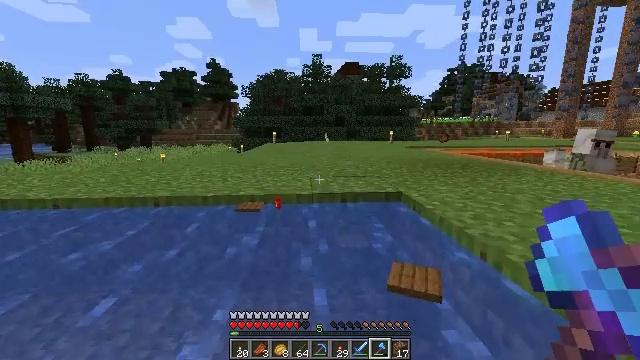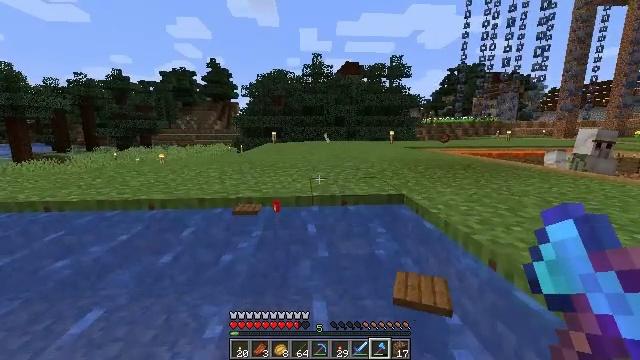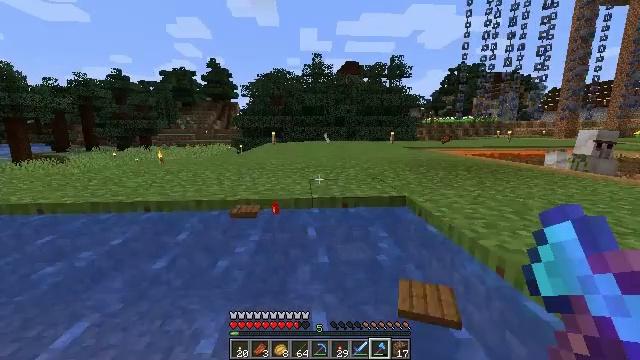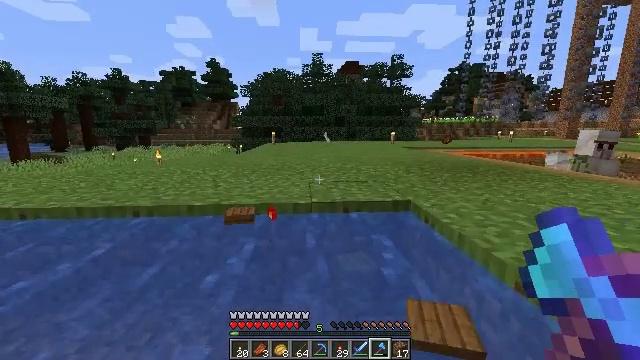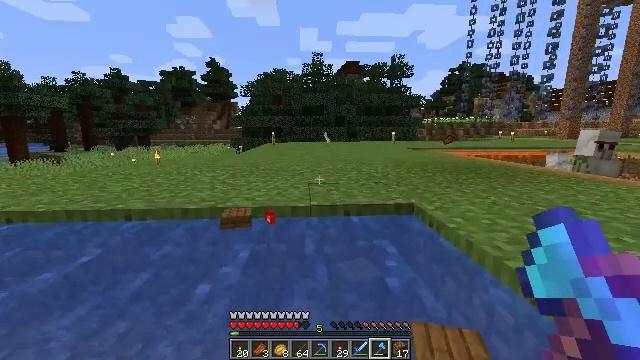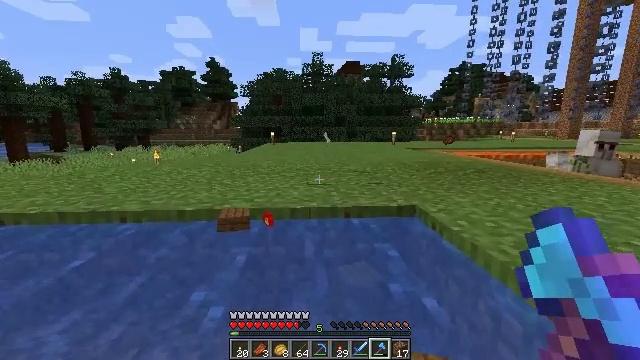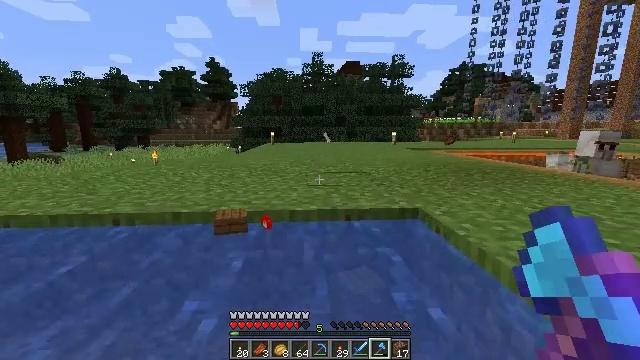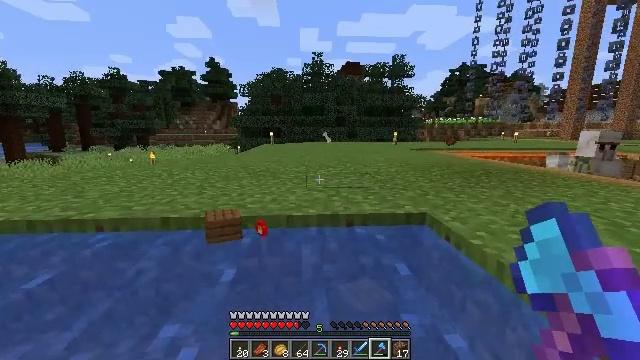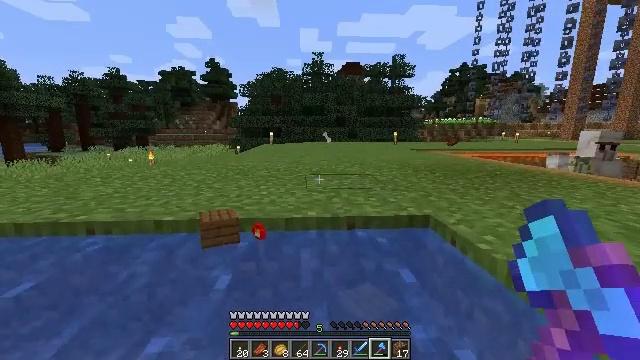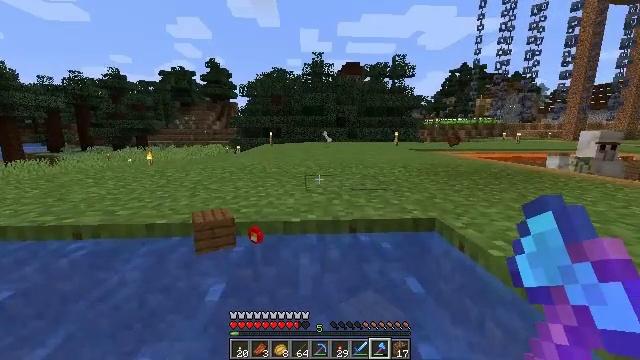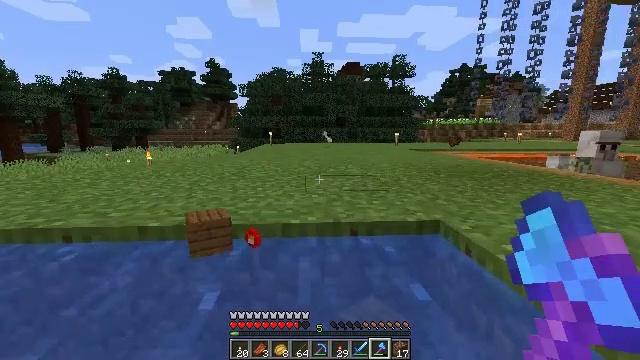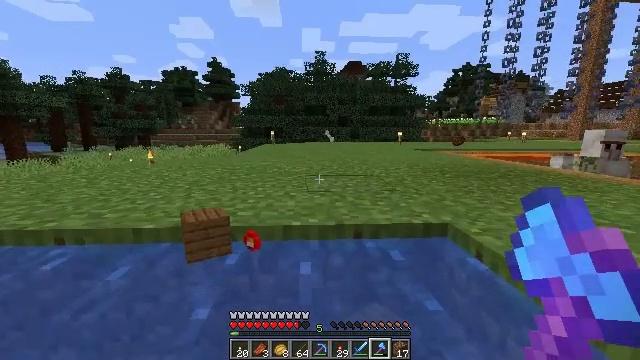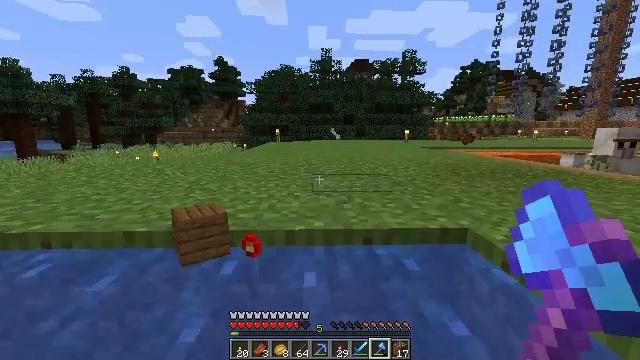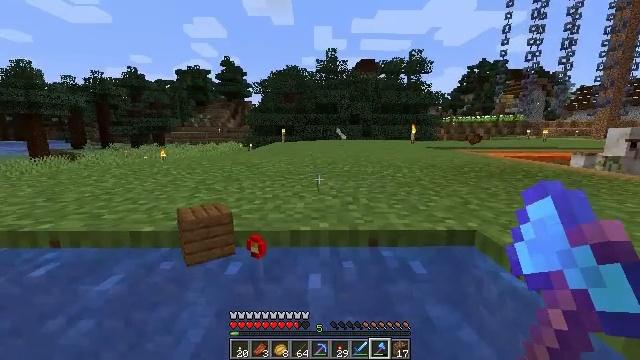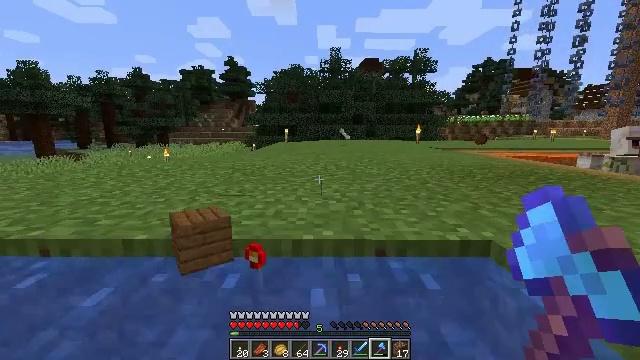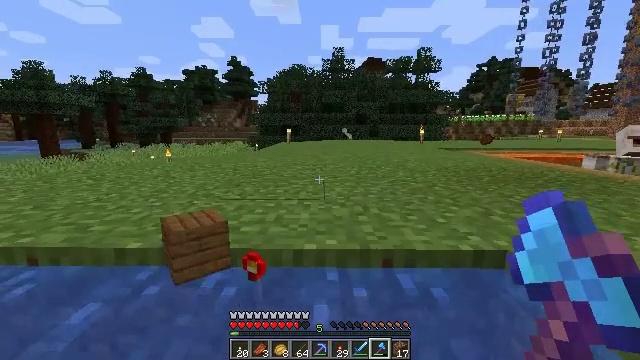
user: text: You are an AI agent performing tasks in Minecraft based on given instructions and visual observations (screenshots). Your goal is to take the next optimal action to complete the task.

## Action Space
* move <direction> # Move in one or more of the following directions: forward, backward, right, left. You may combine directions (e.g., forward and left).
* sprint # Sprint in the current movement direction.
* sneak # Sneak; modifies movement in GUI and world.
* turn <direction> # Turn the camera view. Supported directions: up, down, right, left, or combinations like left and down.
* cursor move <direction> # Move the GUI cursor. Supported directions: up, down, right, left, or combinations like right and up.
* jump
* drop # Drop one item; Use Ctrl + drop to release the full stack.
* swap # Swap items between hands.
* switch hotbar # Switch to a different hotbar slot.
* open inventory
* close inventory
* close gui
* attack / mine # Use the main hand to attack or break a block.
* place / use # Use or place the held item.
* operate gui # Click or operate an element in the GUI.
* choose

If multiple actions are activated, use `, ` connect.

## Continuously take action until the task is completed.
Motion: motion action
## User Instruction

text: Mine the redstone torch to collect it.
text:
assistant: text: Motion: move forward, sprint
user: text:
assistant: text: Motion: move forward, sprint
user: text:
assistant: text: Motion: move forward
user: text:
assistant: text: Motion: move forward
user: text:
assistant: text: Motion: move forward, sprint
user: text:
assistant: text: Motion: move forward, sprint
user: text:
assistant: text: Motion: move forward, sprint
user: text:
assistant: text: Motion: move forward, sprint
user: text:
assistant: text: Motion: move forward
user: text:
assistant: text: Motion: move forward
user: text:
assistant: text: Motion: move forward
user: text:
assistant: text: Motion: move forward, sprint, turn left
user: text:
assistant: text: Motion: move forward, sprint, turn left
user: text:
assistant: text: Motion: move forward, sprint
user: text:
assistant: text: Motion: move forward, sprint
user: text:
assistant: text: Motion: move forward
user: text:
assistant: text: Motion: move forward
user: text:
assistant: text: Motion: move forward
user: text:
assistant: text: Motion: move forward, turn left
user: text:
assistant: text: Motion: move forward, turn left
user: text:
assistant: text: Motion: move forward, turn left
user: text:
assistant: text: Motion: move forward, jump
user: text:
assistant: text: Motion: move forward, jump
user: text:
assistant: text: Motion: move forward, jump
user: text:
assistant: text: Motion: move forward, jump
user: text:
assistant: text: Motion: move forward, jump
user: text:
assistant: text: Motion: move forward, jump
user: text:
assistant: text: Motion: move forward, jump
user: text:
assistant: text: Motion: move forward, jump
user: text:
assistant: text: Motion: move forward, sprint, turn right, jump